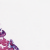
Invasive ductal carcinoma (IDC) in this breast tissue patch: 0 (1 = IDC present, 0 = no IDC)